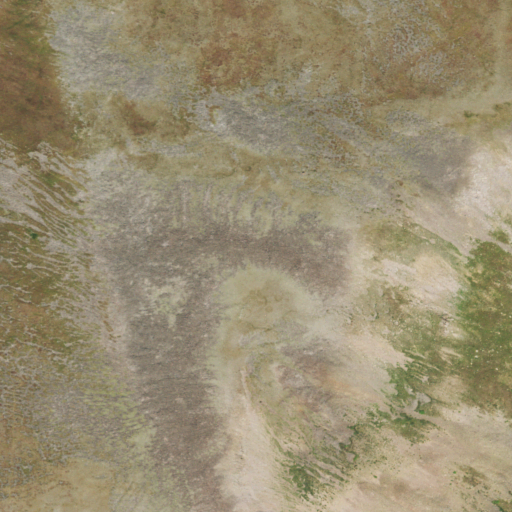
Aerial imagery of mountain in Colorado named Hogback Mesa containing only grassland